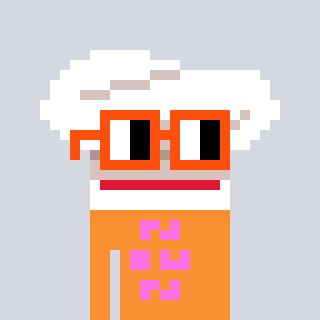
a pixel art character with square orange glasses, a chef hat-shaped head and a orange-colored body on a cool background